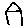
Label: house